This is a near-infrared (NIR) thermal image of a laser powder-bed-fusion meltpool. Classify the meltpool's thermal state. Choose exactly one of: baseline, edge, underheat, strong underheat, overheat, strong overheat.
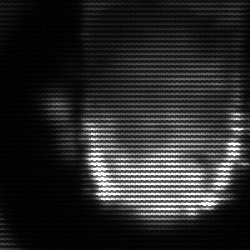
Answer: baseline